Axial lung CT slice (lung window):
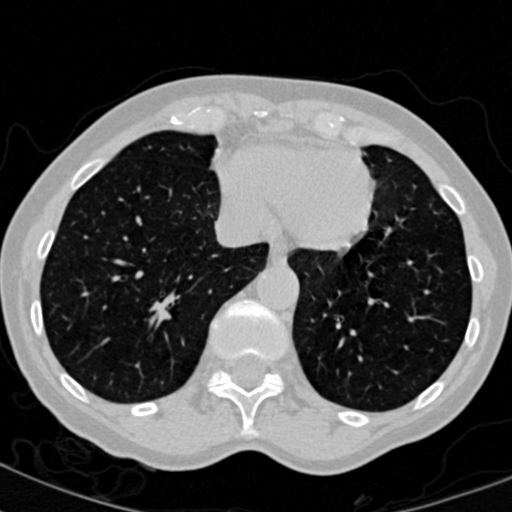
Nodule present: no